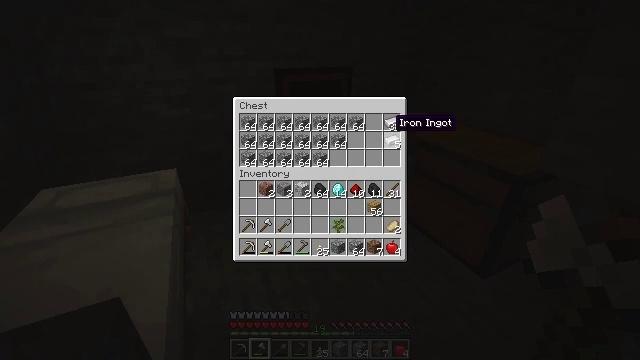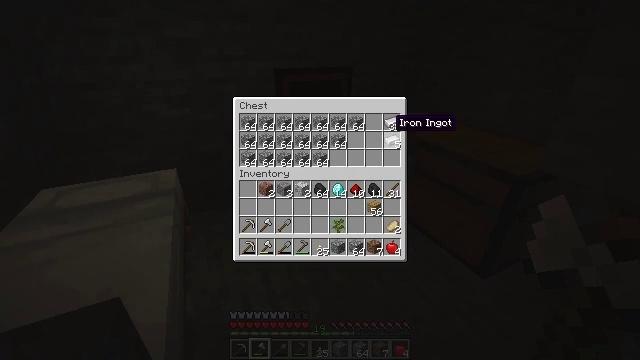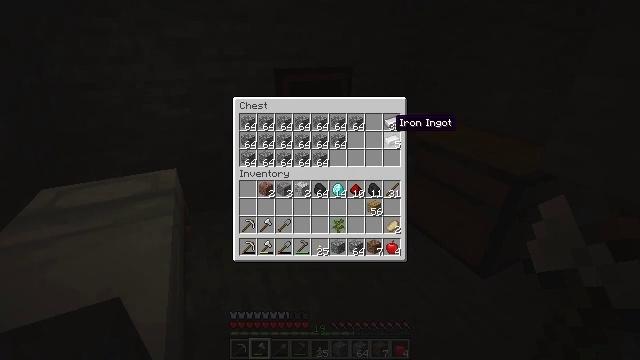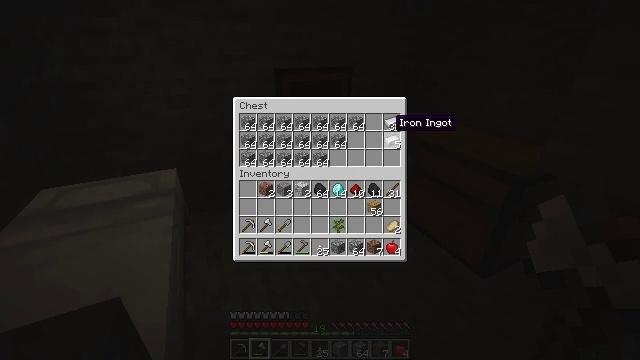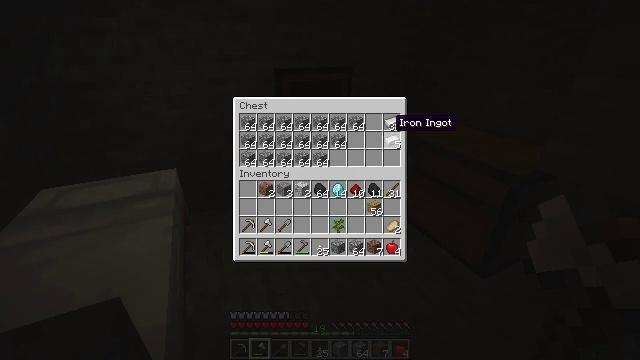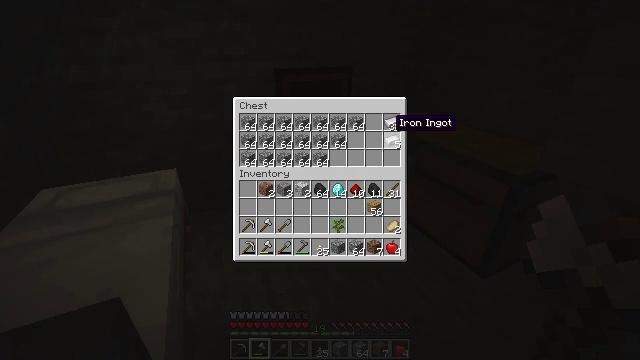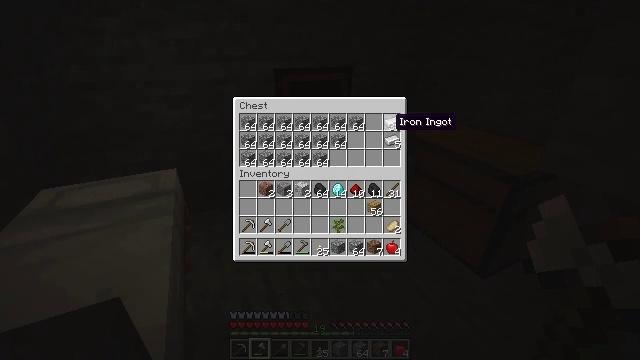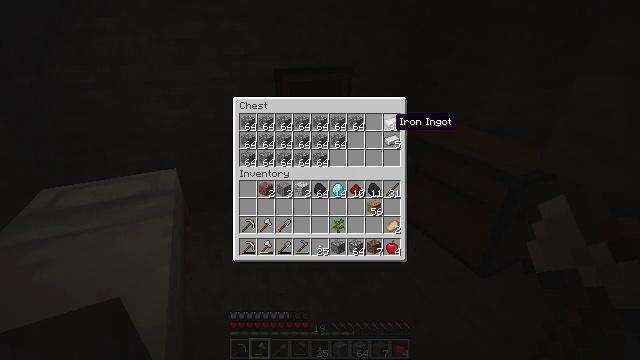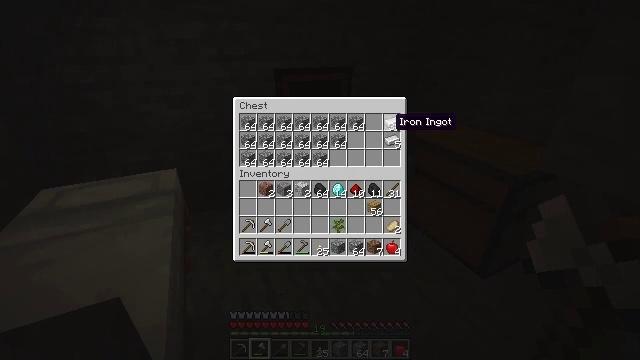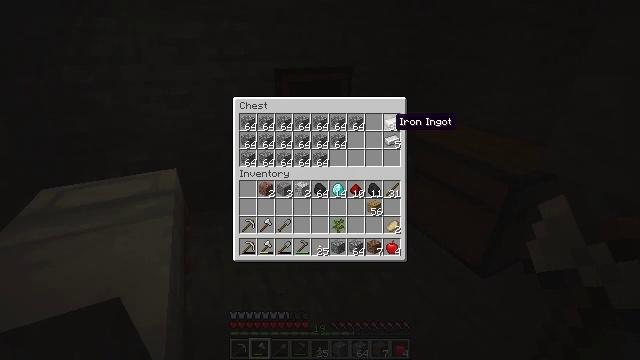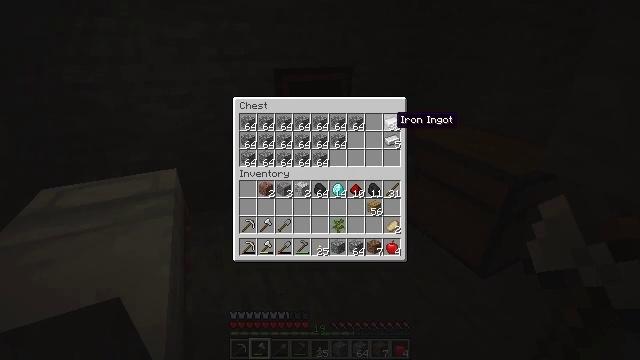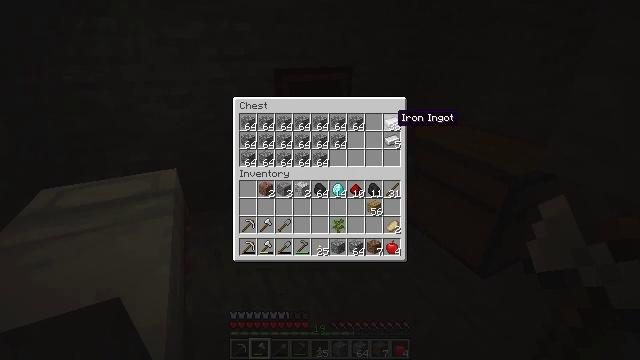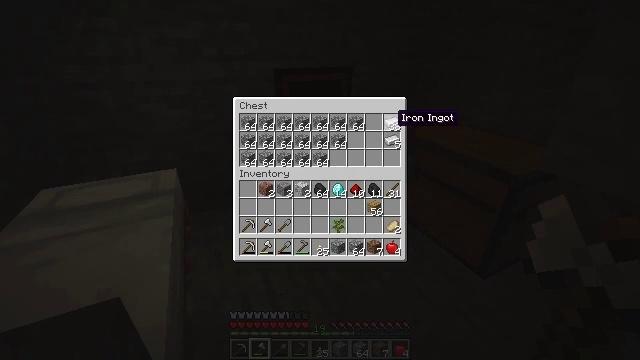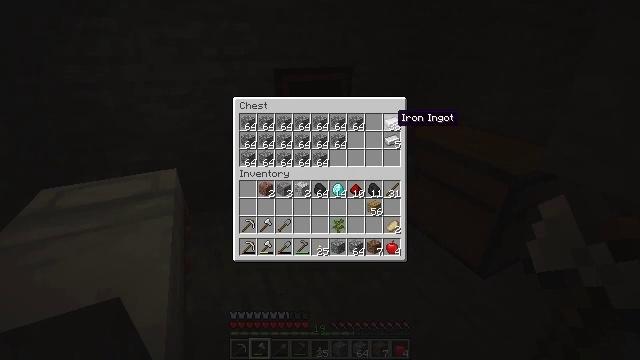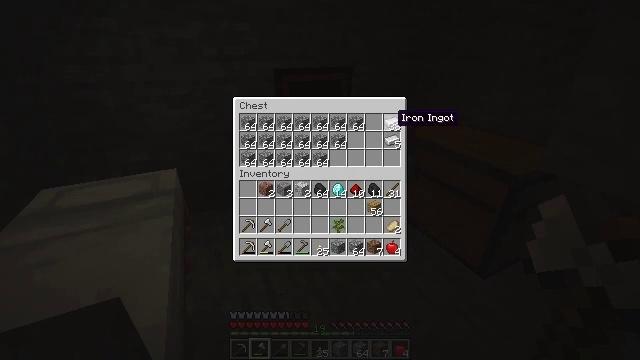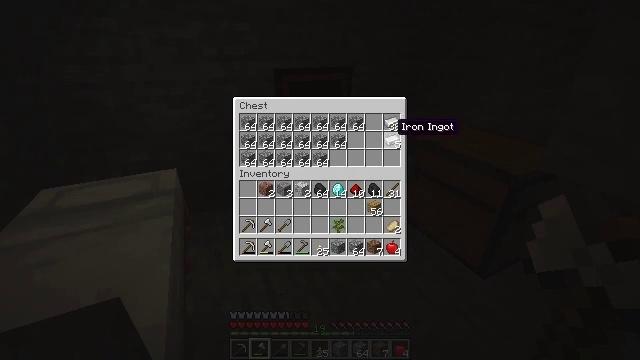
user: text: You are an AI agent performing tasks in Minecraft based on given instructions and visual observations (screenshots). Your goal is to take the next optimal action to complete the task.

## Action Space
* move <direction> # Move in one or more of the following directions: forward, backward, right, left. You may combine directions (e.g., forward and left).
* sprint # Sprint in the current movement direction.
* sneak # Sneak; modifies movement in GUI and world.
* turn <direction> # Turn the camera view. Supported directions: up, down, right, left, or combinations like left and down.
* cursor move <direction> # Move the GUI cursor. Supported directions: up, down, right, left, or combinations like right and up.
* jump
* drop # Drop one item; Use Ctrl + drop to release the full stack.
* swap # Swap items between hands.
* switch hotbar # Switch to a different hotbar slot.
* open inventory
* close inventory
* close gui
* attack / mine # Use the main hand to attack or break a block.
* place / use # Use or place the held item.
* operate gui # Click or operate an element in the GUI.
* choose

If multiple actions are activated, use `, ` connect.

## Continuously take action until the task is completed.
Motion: motion action
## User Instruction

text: Create a diamond chestplate at the crafting table.
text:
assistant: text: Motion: no_op
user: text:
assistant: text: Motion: no_op
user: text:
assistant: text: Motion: no_op
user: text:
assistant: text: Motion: no_op
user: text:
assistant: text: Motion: no_op
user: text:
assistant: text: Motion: no_op
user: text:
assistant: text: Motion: no_op
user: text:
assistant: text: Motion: no_op
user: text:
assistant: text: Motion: no_op
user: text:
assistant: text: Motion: no_op
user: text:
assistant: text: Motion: no_op
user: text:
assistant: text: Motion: no_op
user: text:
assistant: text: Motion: no_op
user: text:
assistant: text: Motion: no_op
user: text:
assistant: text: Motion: cursor move down
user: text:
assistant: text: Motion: no_op
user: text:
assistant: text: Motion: no_op
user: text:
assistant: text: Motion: no_op
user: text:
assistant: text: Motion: operate gui
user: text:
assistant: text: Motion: operate gui
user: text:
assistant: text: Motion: no_op
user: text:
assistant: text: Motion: cursor move up
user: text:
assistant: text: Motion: no_op
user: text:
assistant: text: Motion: operate gui
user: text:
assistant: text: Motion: operate gui
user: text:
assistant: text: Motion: operate gui
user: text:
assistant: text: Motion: no_op
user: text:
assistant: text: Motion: no_op
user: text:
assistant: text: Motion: no_op
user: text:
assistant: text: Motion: no_op